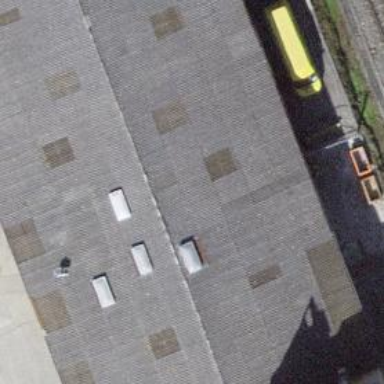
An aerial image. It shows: Building that serves as fuel station.